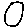
Label: circle